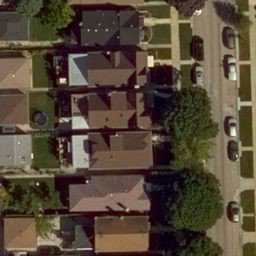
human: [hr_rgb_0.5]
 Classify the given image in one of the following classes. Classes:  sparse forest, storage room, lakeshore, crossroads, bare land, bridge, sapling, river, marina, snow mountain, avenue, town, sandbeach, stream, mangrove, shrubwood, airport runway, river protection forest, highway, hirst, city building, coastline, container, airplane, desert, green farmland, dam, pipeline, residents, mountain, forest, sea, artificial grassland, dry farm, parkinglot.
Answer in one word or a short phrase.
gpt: residents